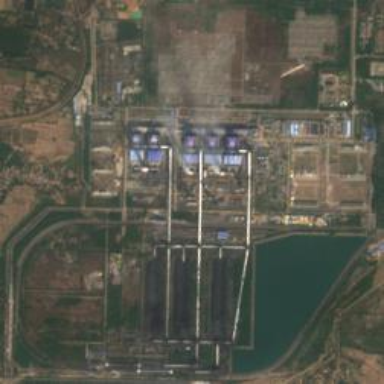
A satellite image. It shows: Industrial area with coal power plant.